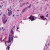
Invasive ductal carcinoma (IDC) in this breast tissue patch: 0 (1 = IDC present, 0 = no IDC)